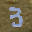
Label: 3